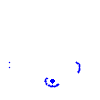
Particle: pion